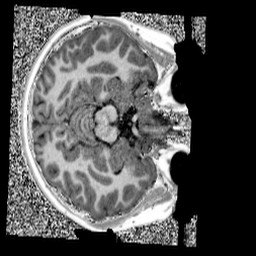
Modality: UNIT1
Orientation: axial
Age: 9
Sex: female
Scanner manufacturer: siemens
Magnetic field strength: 3 T
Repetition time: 4 s
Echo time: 0.00299 s